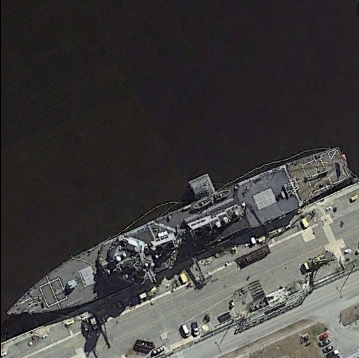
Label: destroyer